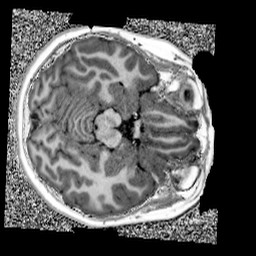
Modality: UNIT1
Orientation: axial
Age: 9
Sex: female
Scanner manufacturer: siemens
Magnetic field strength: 3 T
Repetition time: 4 s
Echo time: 0.00303 s